Question:
I am trying to build the same screen as shown in the image but couldn't get the best result. I have tried using Tabs; is there any other component that I can use to build the same screen?
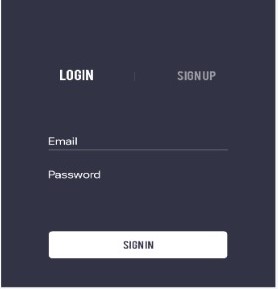
Answer: I recommend you to not use an external component for this case, because it's a simple switch tab that you can code yourself without importing external libraries, plus you will control more efficiently the behavior of what you want to do in your screen
A solution could be something like this, I used a simple state to hide/appear each login/signup block (<URL>:
'''
import React from "react";
import { Text, View, StyleSheet, TouchableOpacity } from 'react-native';
class LoginScreen extends React.Component {
constructor(props) {
super(props);
this.state = {
showLogin: true,
};
}
_handlePress = () => {
this.setState({ showLogin: !this.state.showLogin });
};
render() {
return (
<View style={styles.container}>
<View style={styles.container2}>
<TouchableOpacity onPress={this._handlePress}
style={{ margin: 24, color: this.state.showLogin ? "grey" : "black" }}>
{"Login"}
</TouchableOpacity>
<TouchableOpacity onPress={this._handlePress}
style={{ margin: 24, color: this.state.showLogin ? "black" : "grey" }}>
{"Signup"}
</TouchableOpacity>
</View>
{
this.state.showLogin ?
// content of login
<View>
<Text style={styles.paragraph}>
{"input login 0"}
</Text>
<Text style={styles.paragraph}>
{"input login 1"}
</Text>
</View>
:
// content of signup
<View>
<Text style={styles.paragraph}>
{"input signup 2"}
</Text>
<Text style={styles.paragraph}>
{"input signup 3"}
</Text>
</View>
}
</View>
);
}
}
const styles = StyleSheet.create({
container: {
alignItems: 'center',
justifyContent: 'center',
padding: 24,
},
container2: {
flexDirection: "row",
alignItems: 'center',
justifyContent: 'center',
},
paragraph: {
margin: 24,
marginTop: 0,
fontSize: 14,
fontWeight: 'bold',
textAlign: 'center',
},
});
export default LoginScreen;
'''